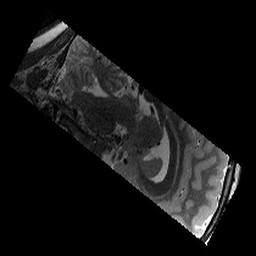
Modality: T2w
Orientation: sagittal
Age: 11
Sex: male
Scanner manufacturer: siemens
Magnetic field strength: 3 T
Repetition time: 9.23 s
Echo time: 0.067 s